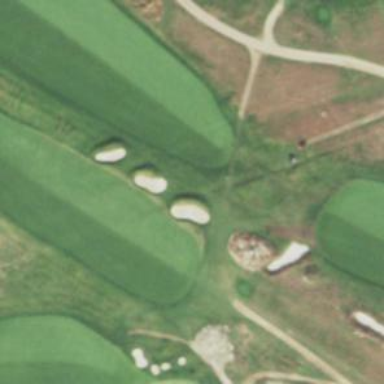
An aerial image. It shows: View of golf hole.